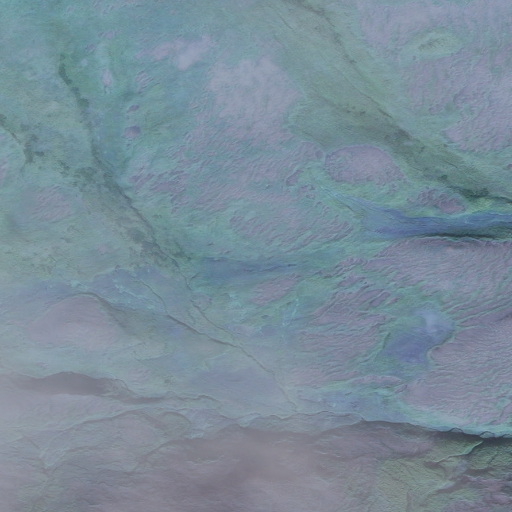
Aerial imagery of ridge(s) in Alaska named Funeral Ridge containing only unknown